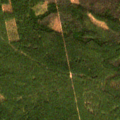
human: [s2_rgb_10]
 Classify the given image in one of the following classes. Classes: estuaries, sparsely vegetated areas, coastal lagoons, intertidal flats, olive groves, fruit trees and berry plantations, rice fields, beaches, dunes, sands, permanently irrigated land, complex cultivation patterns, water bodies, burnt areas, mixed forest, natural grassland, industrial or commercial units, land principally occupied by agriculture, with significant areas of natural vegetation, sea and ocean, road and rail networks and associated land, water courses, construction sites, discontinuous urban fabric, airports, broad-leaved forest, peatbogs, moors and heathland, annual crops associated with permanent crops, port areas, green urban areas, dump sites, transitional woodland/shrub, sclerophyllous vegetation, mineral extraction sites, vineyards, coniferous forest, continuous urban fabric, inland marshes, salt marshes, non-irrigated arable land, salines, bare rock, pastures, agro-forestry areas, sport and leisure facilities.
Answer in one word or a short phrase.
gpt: broad-leaved forest, coniferous forest, mixed forest